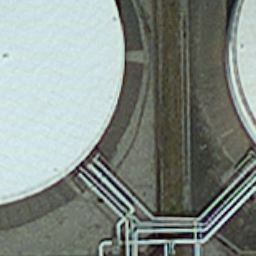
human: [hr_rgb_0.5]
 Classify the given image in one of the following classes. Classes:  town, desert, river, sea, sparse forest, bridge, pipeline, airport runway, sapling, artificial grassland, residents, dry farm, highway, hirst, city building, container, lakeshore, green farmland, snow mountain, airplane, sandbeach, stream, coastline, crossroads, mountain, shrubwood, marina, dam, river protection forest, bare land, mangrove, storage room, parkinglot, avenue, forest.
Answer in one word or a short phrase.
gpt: storage room